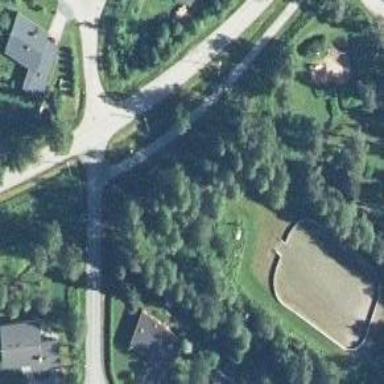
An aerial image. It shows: Asphalt cycleway designed as connection.